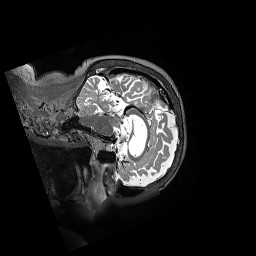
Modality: T2w
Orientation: sagittal
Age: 83
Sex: female